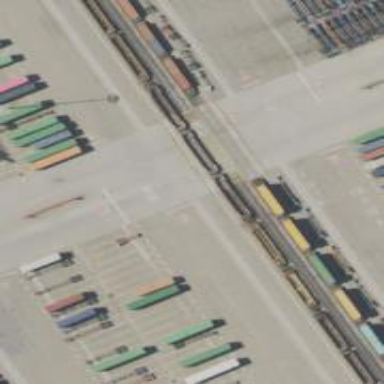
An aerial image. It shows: Railway level crossing.